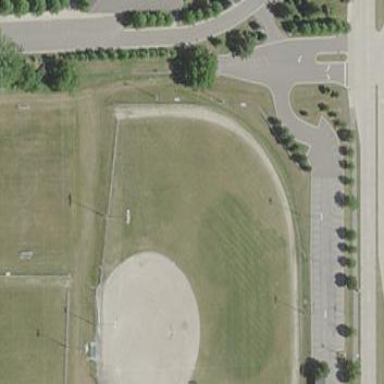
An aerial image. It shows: Baseball pitch for leisure land activities.